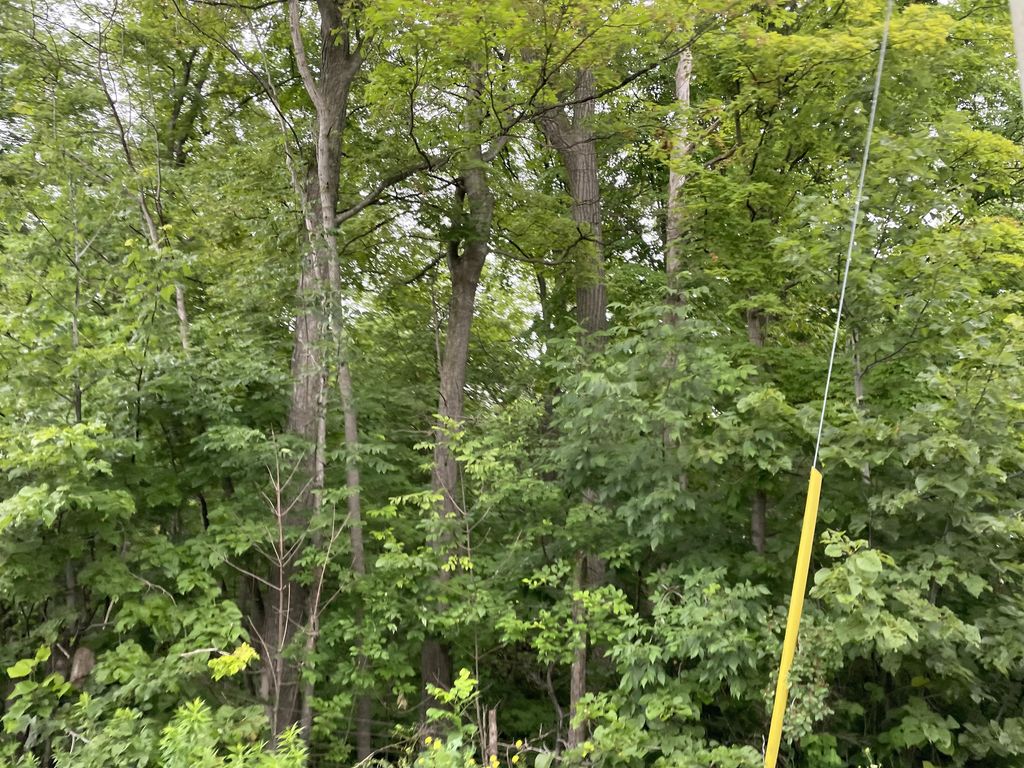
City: kitchener-waterloo